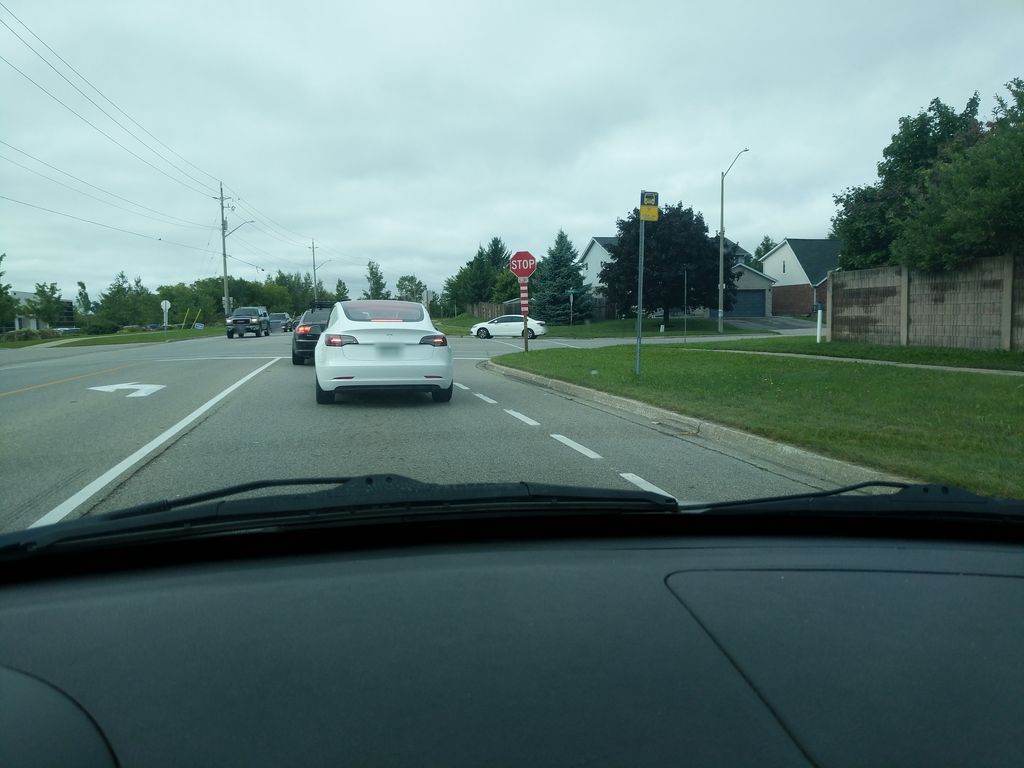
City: kitchener-waterloo